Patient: sex M, age 64
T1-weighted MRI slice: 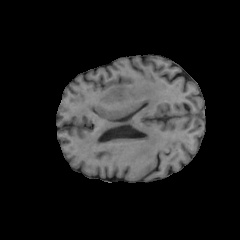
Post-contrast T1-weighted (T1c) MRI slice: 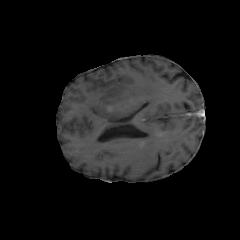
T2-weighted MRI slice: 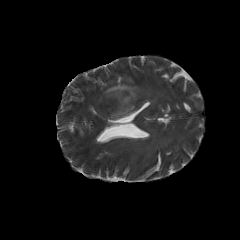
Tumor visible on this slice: yes
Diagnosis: Glioblastoma, IDH-wildtype
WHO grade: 4